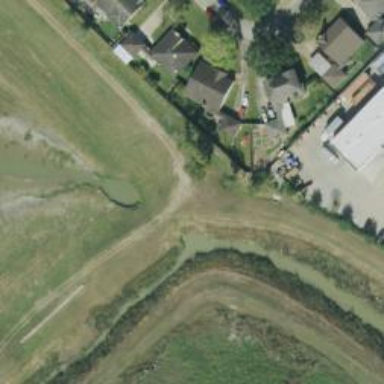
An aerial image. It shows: Canal.